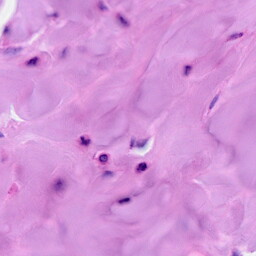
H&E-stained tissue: Breast